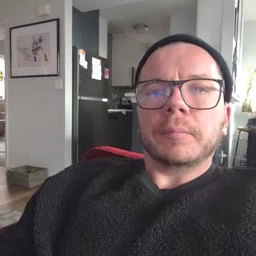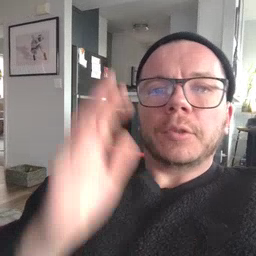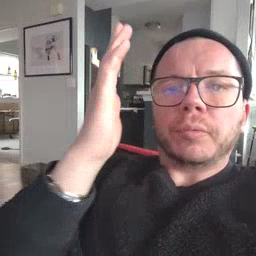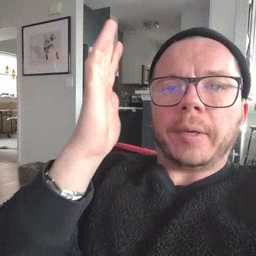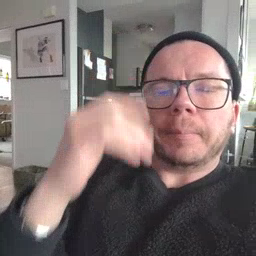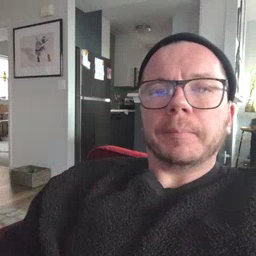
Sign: tree